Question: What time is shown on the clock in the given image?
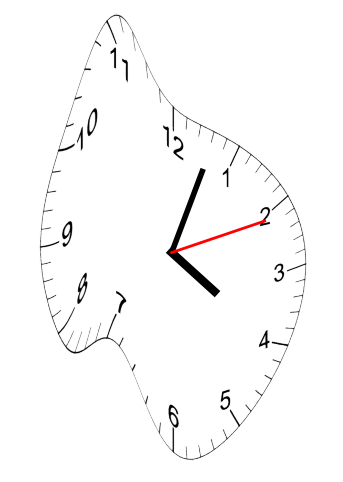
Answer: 04:03:11